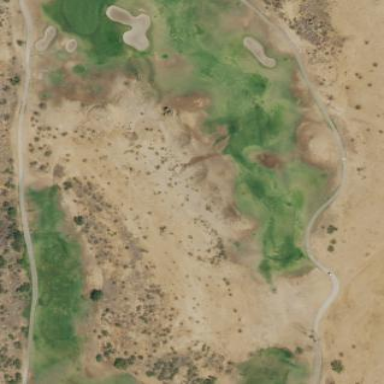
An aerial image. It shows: Grassy area designated as golf fairway.